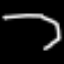
Label: octagon